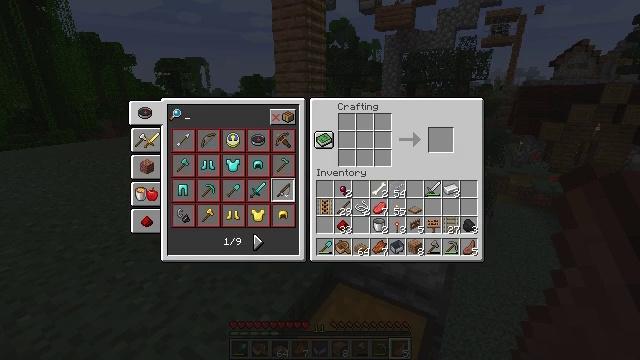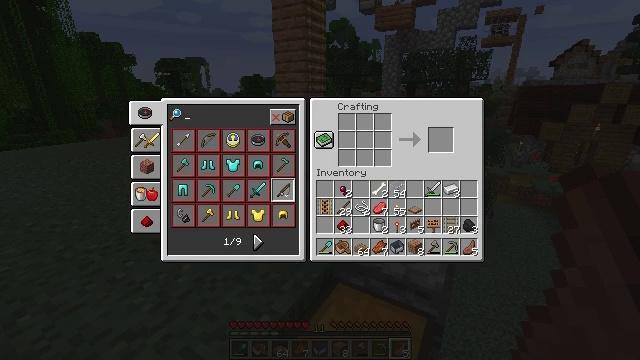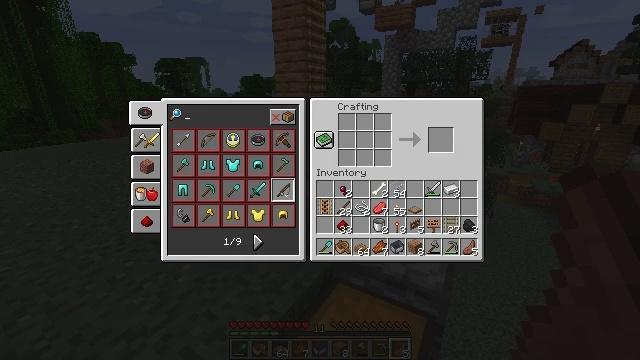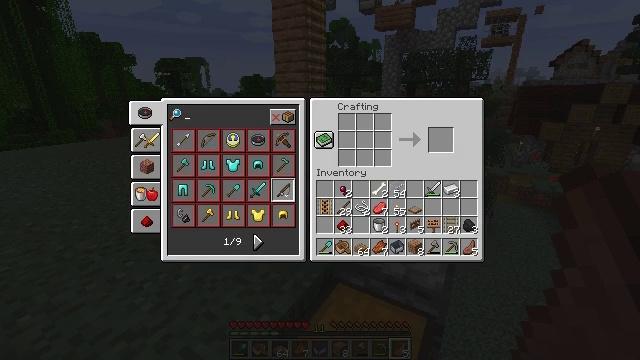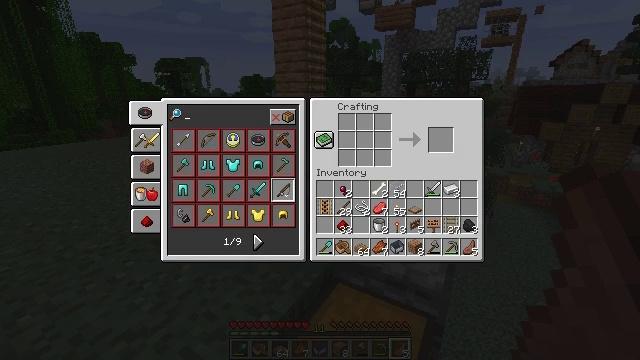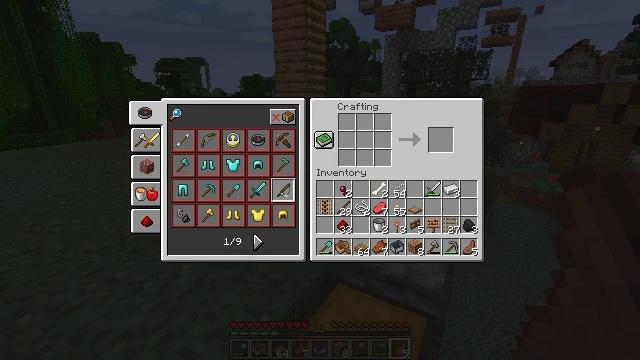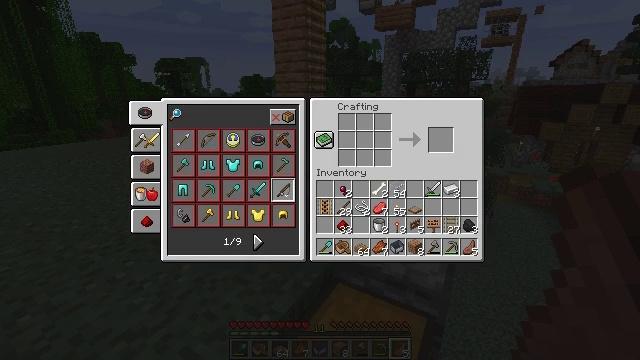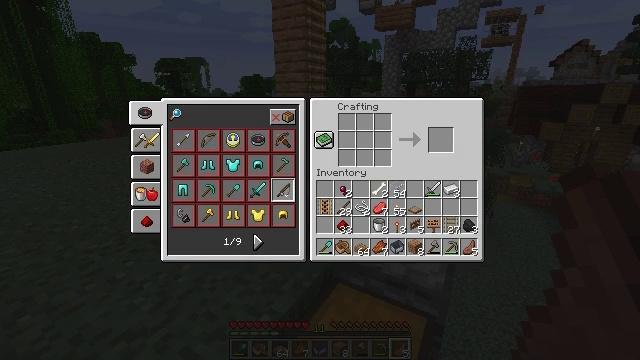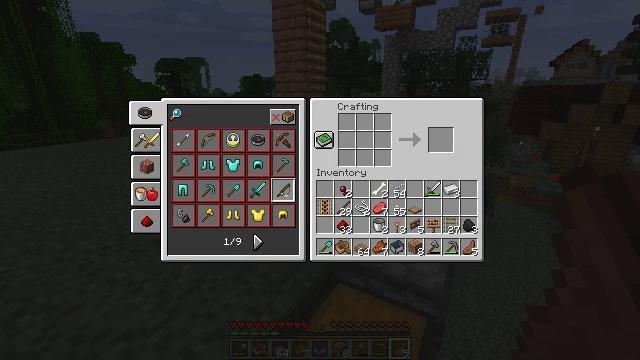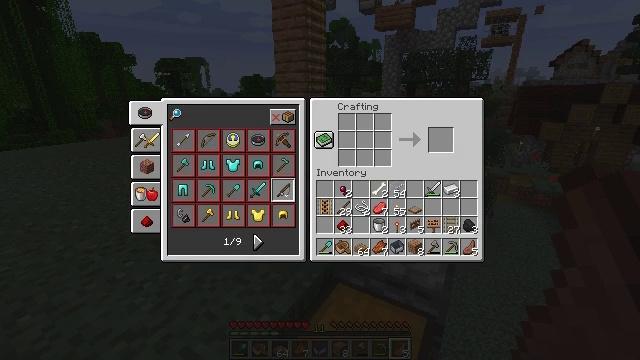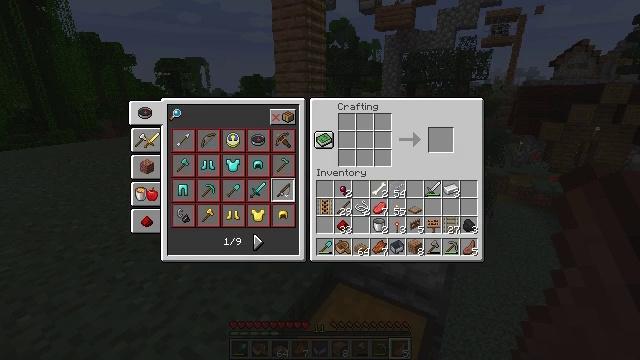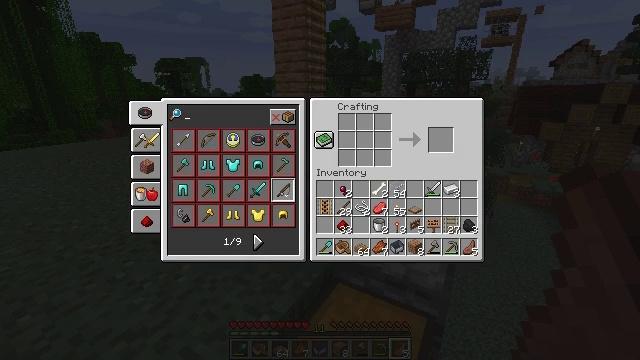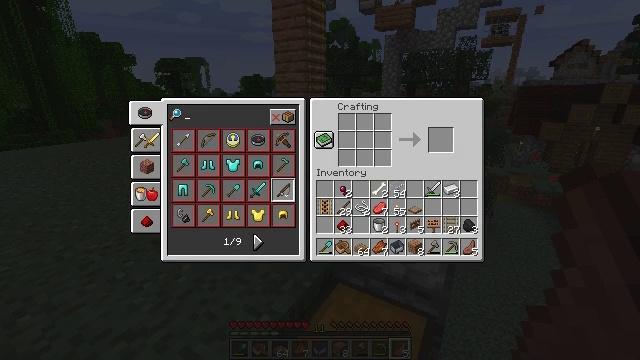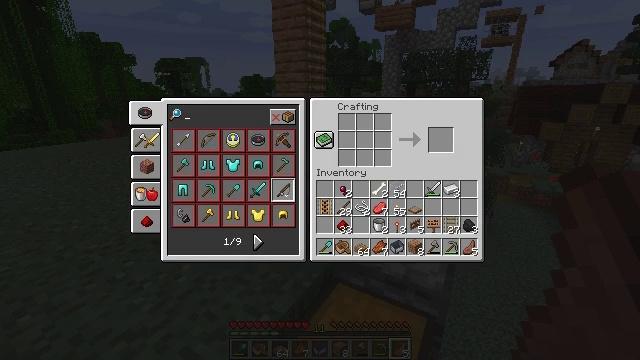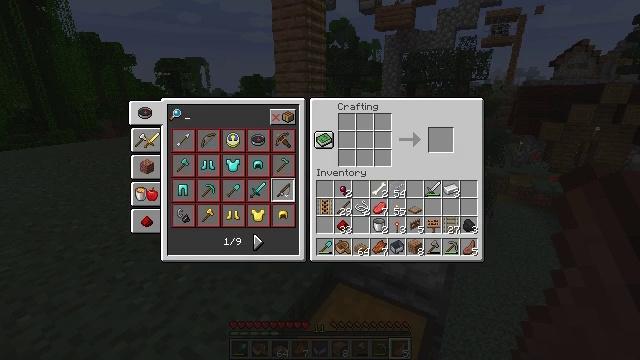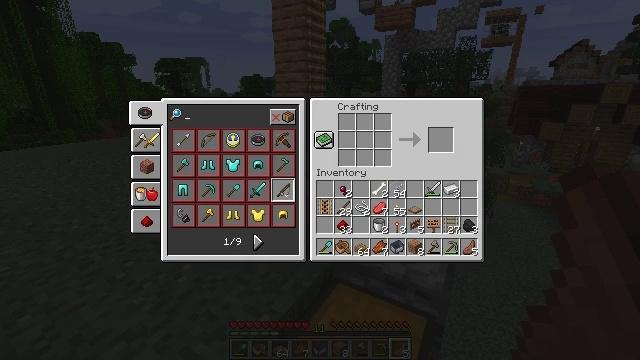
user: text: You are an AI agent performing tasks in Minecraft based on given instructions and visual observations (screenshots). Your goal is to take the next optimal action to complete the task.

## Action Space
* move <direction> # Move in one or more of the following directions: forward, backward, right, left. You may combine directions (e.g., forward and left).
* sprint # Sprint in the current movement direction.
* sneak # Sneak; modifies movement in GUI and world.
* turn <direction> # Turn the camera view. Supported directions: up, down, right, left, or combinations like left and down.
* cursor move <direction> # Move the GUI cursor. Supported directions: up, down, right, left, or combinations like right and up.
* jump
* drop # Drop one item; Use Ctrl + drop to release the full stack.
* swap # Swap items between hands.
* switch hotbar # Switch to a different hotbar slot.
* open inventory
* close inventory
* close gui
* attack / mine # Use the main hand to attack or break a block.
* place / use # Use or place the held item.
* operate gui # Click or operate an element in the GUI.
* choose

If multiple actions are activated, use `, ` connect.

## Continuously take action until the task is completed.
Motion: motion action
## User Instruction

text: Combine jungle planks and sticks at the crafting table to create a jungle fence.
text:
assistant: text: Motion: no_op
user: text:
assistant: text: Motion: no_op
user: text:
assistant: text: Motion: no_op
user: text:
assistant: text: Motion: no_op
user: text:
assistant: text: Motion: no_op
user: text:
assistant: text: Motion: no_op
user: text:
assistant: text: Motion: no_op
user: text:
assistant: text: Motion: no_op
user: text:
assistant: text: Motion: no_op
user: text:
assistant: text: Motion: no_op
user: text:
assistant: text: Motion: no_op
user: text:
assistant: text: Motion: no_op
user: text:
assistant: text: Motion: no_op
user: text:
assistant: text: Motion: no_op
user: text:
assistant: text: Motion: no_op
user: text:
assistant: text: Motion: no_op
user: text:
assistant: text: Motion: no_op
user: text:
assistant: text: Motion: no_op
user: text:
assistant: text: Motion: no_op
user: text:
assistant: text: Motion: no_op
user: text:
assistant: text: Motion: no_op
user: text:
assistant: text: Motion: no_op
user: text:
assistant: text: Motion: no_op
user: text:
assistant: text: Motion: no_op
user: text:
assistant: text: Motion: no_op
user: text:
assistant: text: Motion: no_op
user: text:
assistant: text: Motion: no_op
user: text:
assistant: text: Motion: no_op
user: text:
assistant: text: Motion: no_op
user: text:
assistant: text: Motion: no_op